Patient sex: M
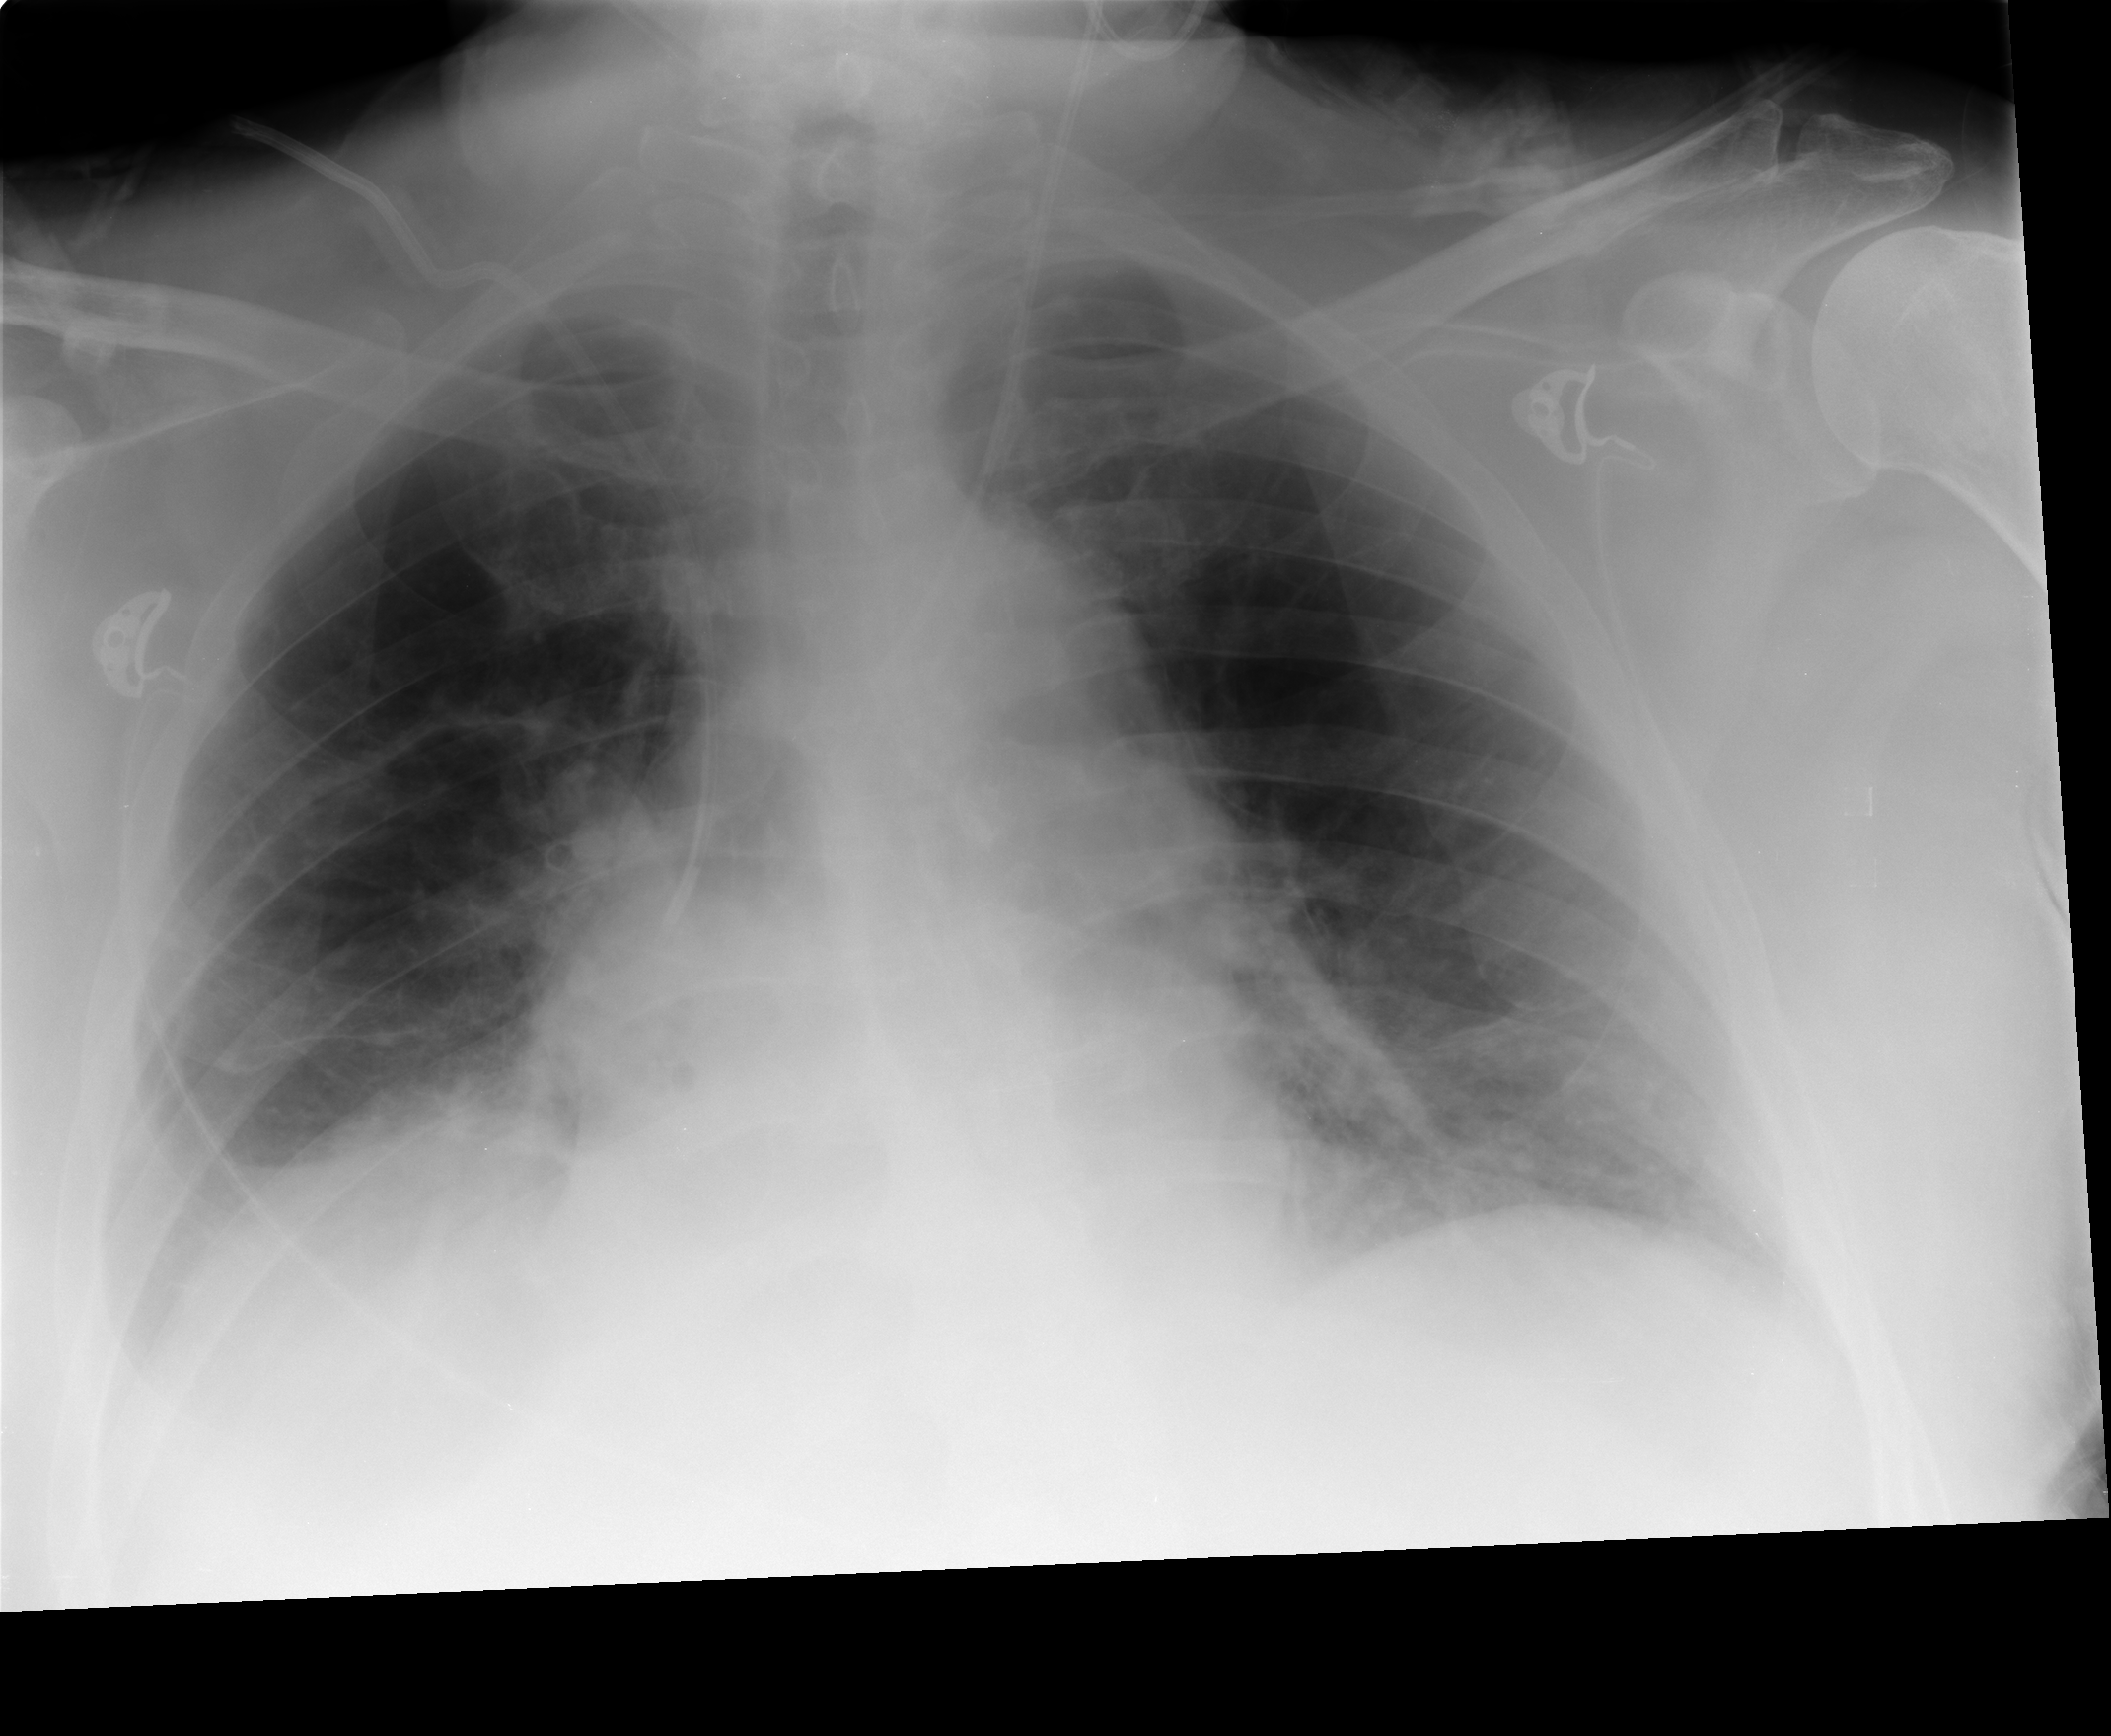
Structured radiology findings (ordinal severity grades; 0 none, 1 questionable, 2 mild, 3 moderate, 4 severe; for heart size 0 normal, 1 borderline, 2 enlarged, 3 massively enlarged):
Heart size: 2
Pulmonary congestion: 1
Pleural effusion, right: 3
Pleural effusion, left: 0
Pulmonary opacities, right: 1
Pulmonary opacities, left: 1
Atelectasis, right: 3
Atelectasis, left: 2